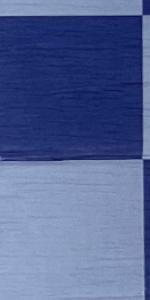
Label: Empty